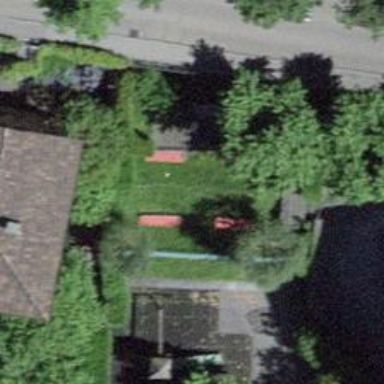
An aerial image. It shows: Red bench.